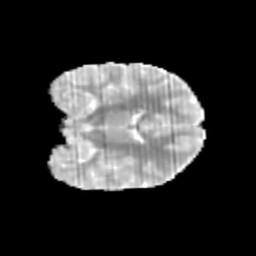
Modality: MD
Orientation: coronal
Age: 13
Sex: female
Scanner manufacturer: siemens
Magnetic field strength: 3 T
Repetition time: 3.8 s
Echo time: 0.07 s